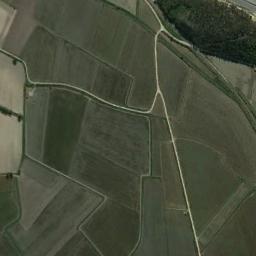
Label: terrace